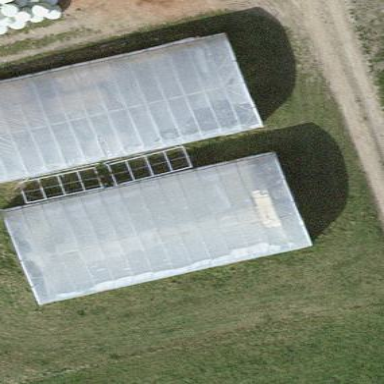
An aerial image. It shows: Greenhouse.